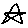
Label: star